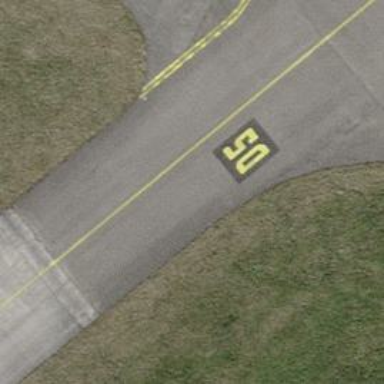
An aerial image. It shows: Image of taxiway at airport.